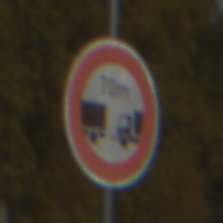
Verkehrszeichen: VerbotUnterschreitenMindestabstand
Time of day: MorningAfternoon
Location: Outdoor (Suburban)
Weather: PartlyCloudy
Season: NotSpecified
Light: Natural